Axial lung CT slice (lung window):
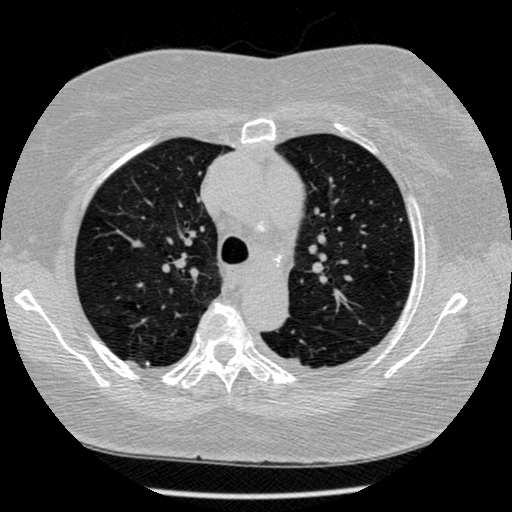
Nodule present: no